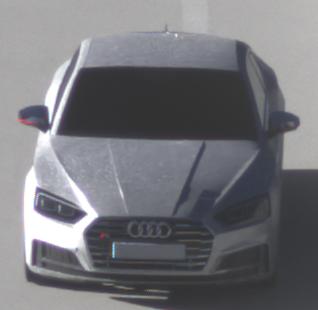
Make: Audi
Model: S5 Sportback
Detailed model: 8T Facelift
Model produced from: 2011
Model produced until: 2016
Doors: 5
Color: white
Road condition: dry road
Daytime: sunrise or sunset
Contrast: medium contrast